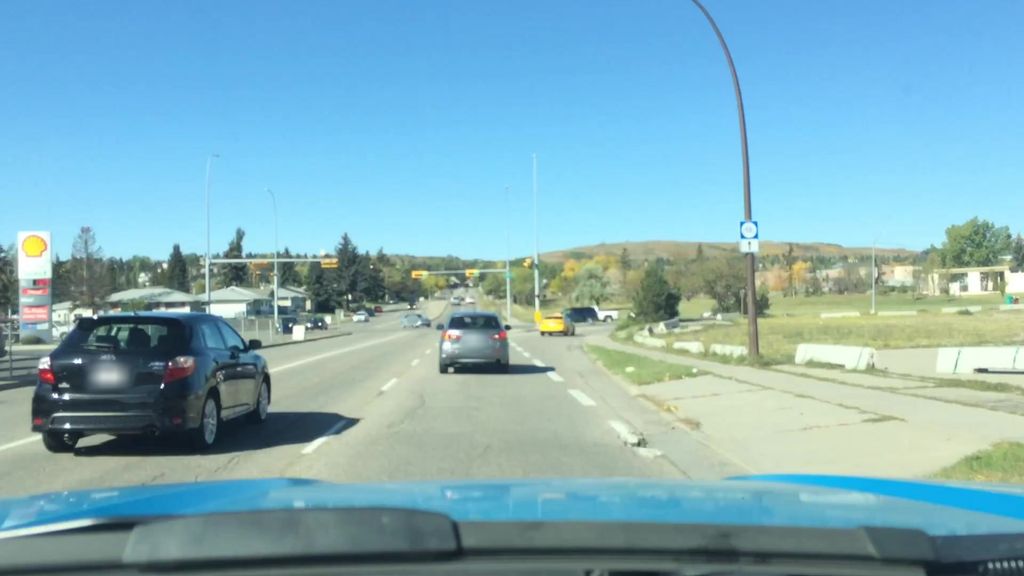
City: calgary